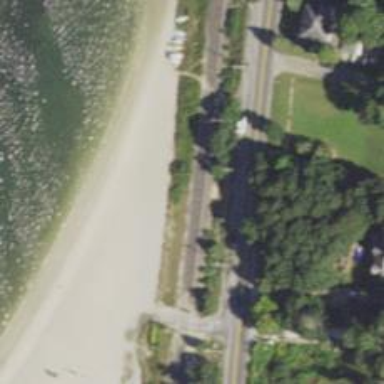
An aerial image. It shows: Beautiful beach with natural surroundings.